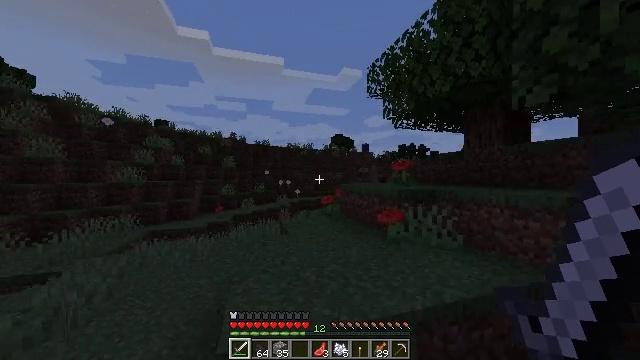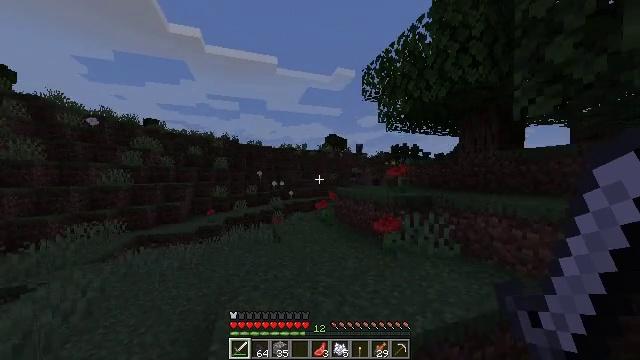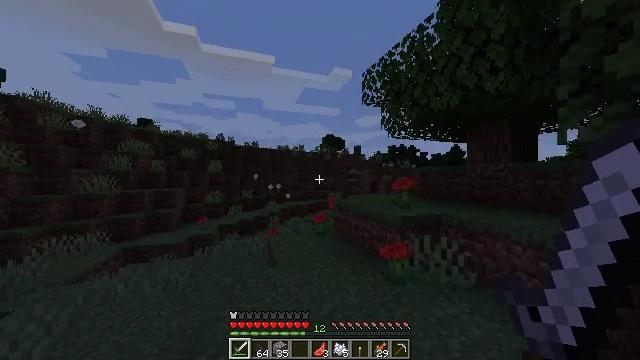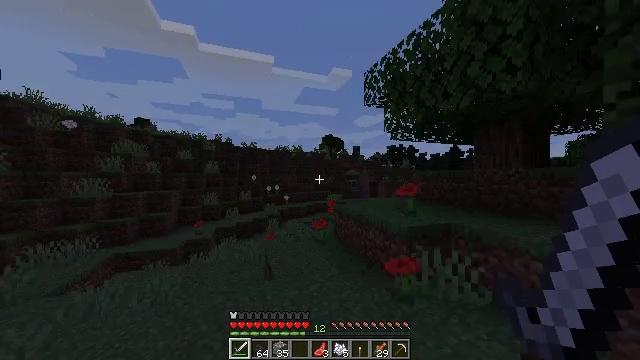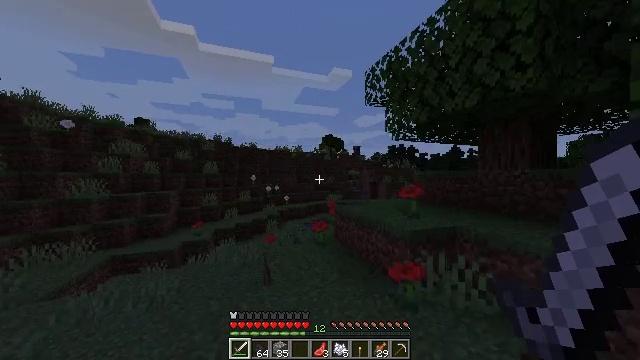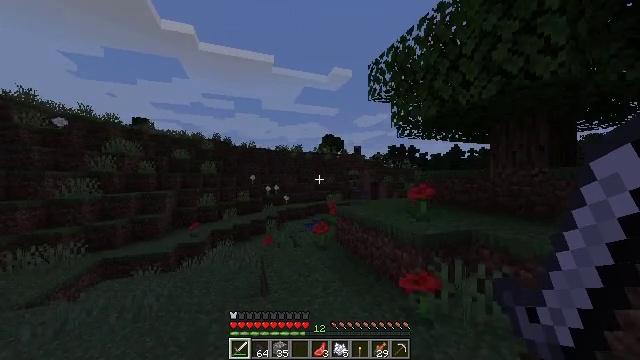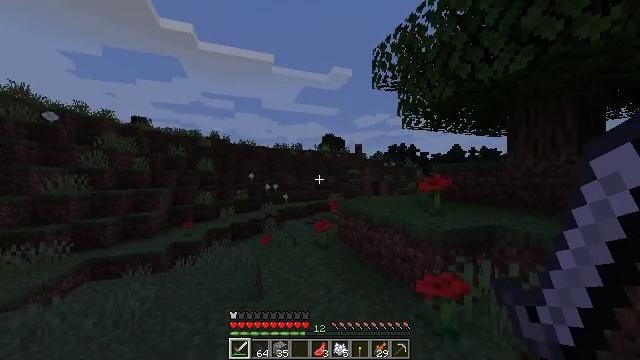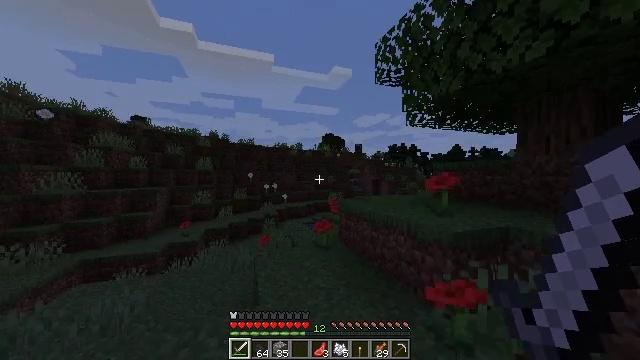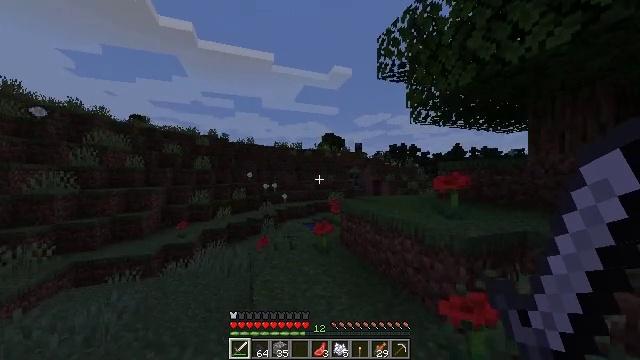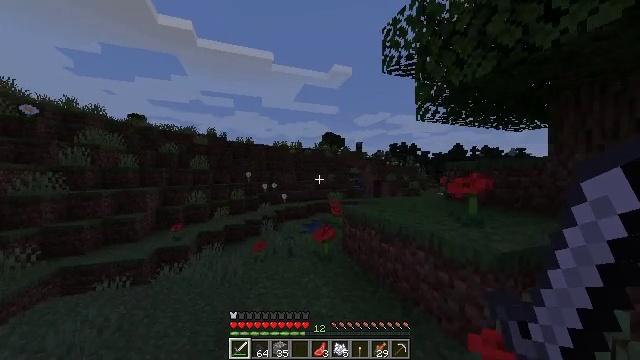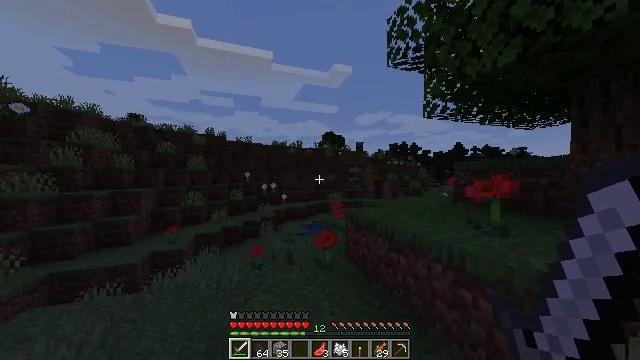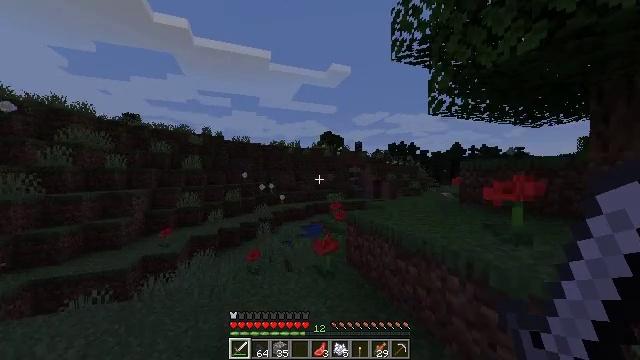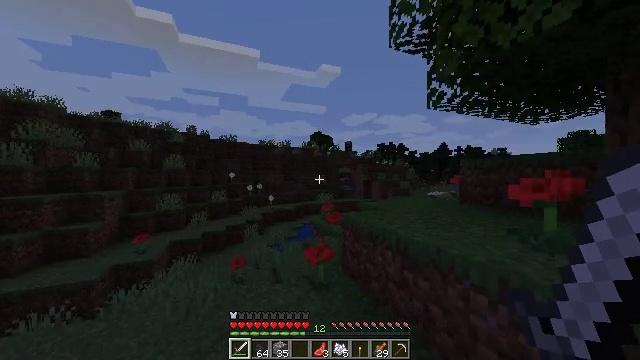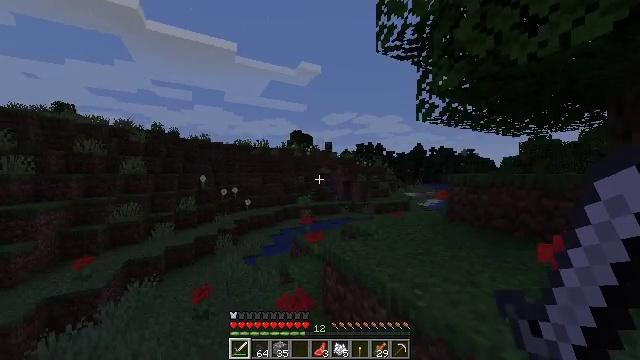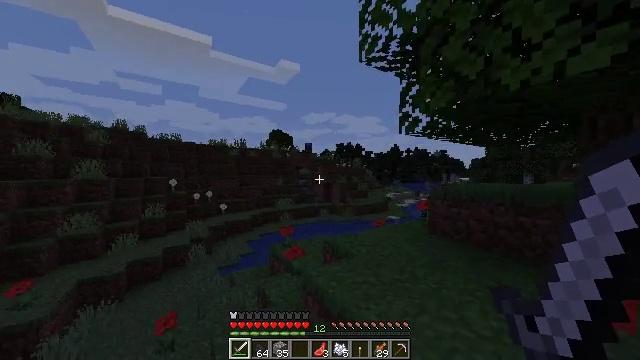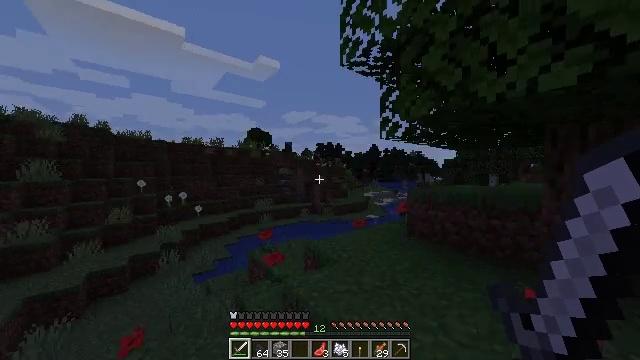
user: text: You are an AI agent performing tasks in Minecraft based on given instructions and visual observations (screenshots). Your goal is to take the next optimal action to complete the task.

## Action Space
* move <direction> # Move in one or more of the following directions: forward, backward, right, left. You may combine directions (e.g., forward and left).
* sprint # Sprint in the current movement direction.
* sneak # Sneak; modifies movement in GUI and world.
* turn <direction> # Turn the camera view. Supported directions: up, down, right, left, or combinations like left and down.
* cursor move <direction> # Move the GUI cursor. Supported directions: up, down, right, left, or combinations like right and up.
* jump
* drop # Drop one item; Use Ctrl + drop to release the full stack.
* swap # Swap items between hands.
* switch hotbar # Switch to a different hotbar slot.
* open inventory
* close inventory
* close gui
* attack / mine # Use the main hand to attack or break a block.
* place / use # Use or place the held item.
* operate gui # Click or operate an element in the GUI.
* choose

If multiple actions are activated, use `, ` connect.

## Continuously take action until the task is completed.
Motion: motion action
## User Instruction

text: Put raw salmon in the furnace to craft cooked salmon.
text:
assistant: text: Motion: move forward, turn right, jump
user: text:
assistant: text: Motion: move forward, jump
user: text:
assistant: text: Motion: move forward, jump
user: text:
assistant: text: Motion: move forward, jump
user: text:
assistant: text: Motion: move forward, jump
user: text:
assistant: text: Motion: move forward, jump
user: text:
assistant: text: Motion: move forward
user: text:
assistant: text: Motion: move forward
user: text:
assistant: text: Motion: move forward
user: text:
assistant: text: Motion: move forward
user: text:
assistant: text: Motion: move forward
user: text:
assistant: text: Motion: move forward, turn right
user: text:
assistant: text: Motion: move forward, turn right, jump
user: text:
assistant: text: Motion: move forward, turn right, jump
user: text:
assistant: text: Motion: move forward, turn right, jump
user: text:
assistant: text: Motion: move forward, turn right, jump
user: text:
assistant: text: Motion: move forward, turn right, jump
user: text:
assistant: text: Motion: move forward, turn right, jump
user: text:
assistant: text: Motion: move forward, jump
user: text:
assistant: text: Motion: move forward, jump
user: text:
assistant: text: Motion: move forward, jump
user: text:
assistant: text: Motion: move forward, jump
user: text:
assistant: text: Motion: move forward, jump
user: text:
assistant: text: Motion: move forward, jump
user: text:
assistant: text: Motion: move forward
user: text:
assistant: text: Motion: move forward, turn right
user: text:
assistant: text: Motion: move forward, turn right
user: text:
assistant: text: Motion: move forward, turn right
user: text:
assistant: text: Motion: move forward
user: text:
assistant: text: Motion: move forward